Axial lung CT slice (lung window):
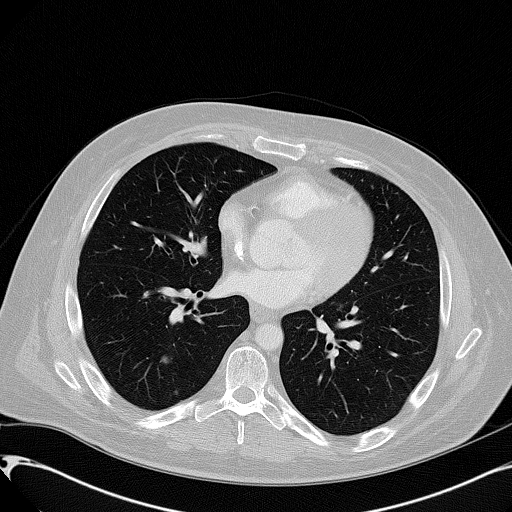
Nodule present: yes
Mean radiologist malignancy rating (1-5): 4.5